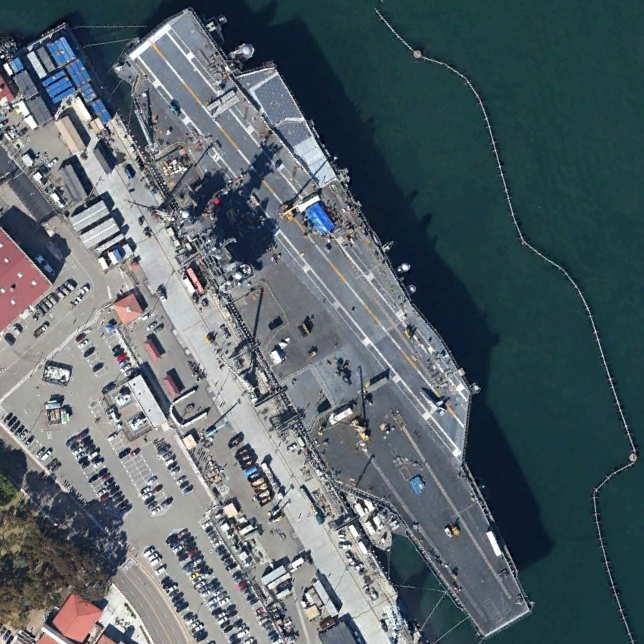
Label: aircraft_carrier